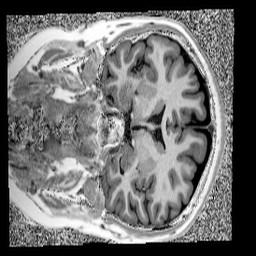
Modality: UNIT1
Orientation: coronal
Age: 12
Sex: female
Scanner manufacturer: siemens
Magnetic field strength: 3 T
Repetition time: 4 s
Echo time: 0.00303 s